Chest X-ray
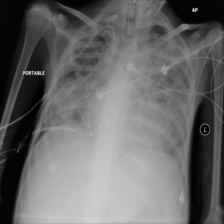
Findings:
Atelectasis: negative
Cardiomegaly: negative
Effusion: negative
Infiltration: negative
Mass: negative
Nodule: negative
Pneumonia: negative
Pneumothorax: negative
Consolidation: negative
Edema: positive
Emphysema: negative
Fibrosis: negative
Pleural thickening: negative
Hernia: negative